Question: I wish to load a JSON data array from within a file to generate a collapsible tree diagram per the <URL>. The example uses a correctly formatted external JSON file and loads it using the d3.json function.
I wish to be able to load a json array from within the file, which is the result of the generation of a multi-level array from a flay array (per the <URL>.
A <URL> shows both parts of what I am trying to achieve without the crucial part of taking the multi-level JSON data and joining it to the collapsible tree diagram
In short. I declare the following data inside the file;
'''
var data = [
{ "name" : "ABC", "parent":"DEF", "relation": "ghi", "depth": 1 },
{ "name" : "DEF", "parent":"null", "relation": "null", "depth": 0 },
{ "name" : "new_name", "parent":"ABC", "relation": "rel", "depth": 2 },
{ "name" : "new_name2", "parent":"ABC", "relation": "foo", "depth": 2 },
{ "name" : "Foo", "parent":"DEF", "relation": "rel", "depth": 2 }
];
'''
Which is then run through this portion of code...
'''
var dataMap = data.reduce(function(map, node) {
map[node.name] = node;
return map;
}, {});
// create the tree array
var treeData = [];
data.forEach(function(node) {
// add to parent
var parent = dataMap[node.parent];
if (parent) {
// create child array if it doesn't exist
(parent.children || (parent.children = []))
// add node to child array
.push(node);
} else {
// parent is null or missing
treeData.push(node);
}
});
'''
Which converts the array into multi-level json as follows (it is also pushed to the screen for reference);
'''
[
{
"name": "DEF",
"parent": "null",
"relation": "null",
"depth": 0,
"children": [
{
"name": "ABC",
"parent": "DEF",
"relation": "ghi",
"depth": 1,
"children": [
{
"name": "new_name",
"parent": "ABC",
"relation": "rel",
"depth": 2
},
{
"name": "new_name2",
"parent": "ABC",
"relation": "foo",
"depth": 2
}
]
},
{
"name": "Foo",
"parent": "DEF",
"relation": "rel",
"depth": 2
}
]
}
]
'''
But then I have to load the same data from an external file in order to get it into the collapsible tree diagram. The code that does this is as follows;
'''
d3.json("example.json", function(error, DEF) {
root = DEF;
root.x0 = height / 2;
root.y0 = 0;
function collapse(d) {
if (d.children) {
d._children = d.children;
d._children.forEach(collapse);
d.children = null;
}
}
root.children.forEach(collapse);
update(root);
});
'''
With the diagram looking like this...

I'm pretty sure I've just had some sort of mental block that is doing my head in and that this is a simple answer, but it has defeated me for a few hours now.
How do I pass the correctly formatted JSON data from the formatting portion of the code to the diagram part?
Thanks for your help.
EDIT: I've added a <URL>.
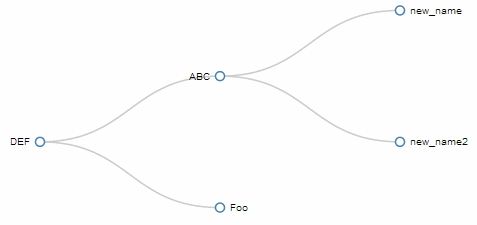
Answer: You are very close, all you need to do is set the treeData you created as the root of the tree. So instead of loading the JSON data, you would do:
'''
// replace this line
// d3.json("/d/<PHONE>/flare.json", function(error, flare) {
root = treeData[0];
root.x0 = height / 2;
root.y0 = 0;
function collapse(d) {
if (d.children) {
d._children = d.children;
d._children.forEach(collapse);
d.children = null;
}
}
root.children.forEach(collapse);
update(root);
//remove this line
// });
'''